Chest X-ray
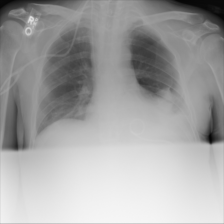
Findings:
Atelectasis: negative
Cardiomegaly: negative
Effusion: negative
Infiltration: negative
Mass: negative
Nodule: negative
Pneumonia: negative
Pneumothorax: positive
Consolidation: negative
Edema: negative
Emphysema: negative
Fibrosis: negative
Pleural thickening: negative
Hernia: negative